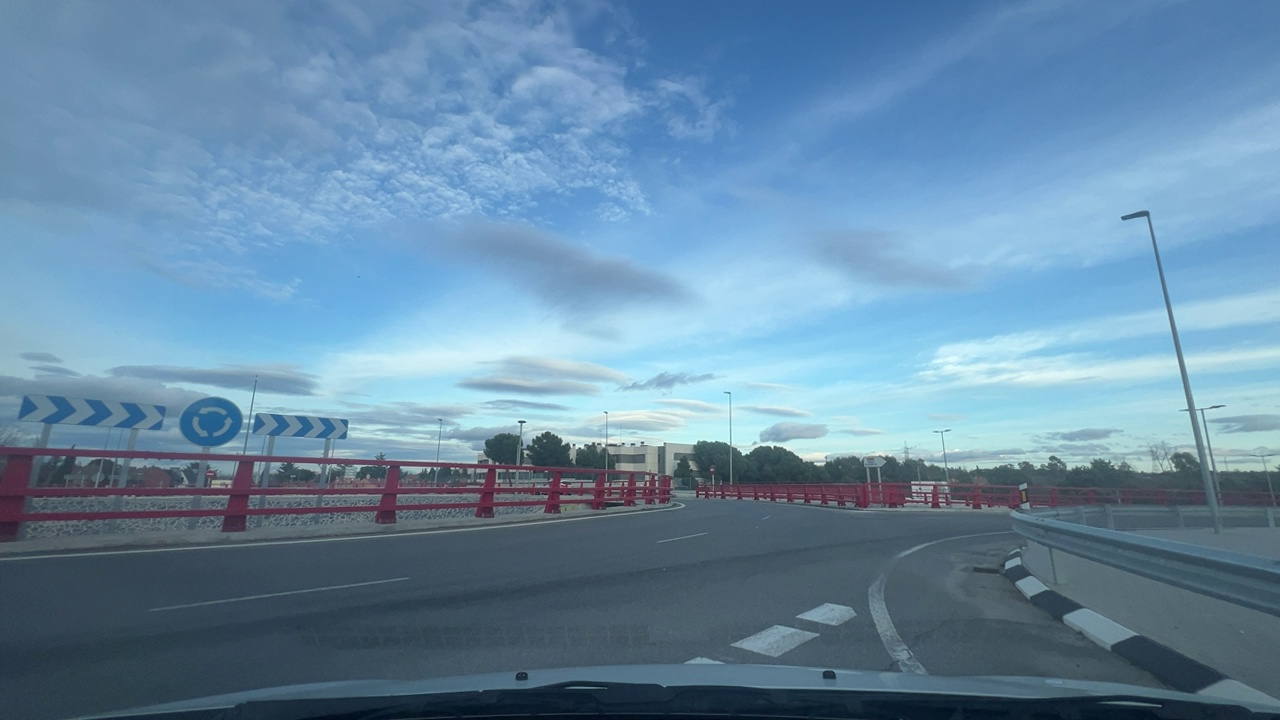
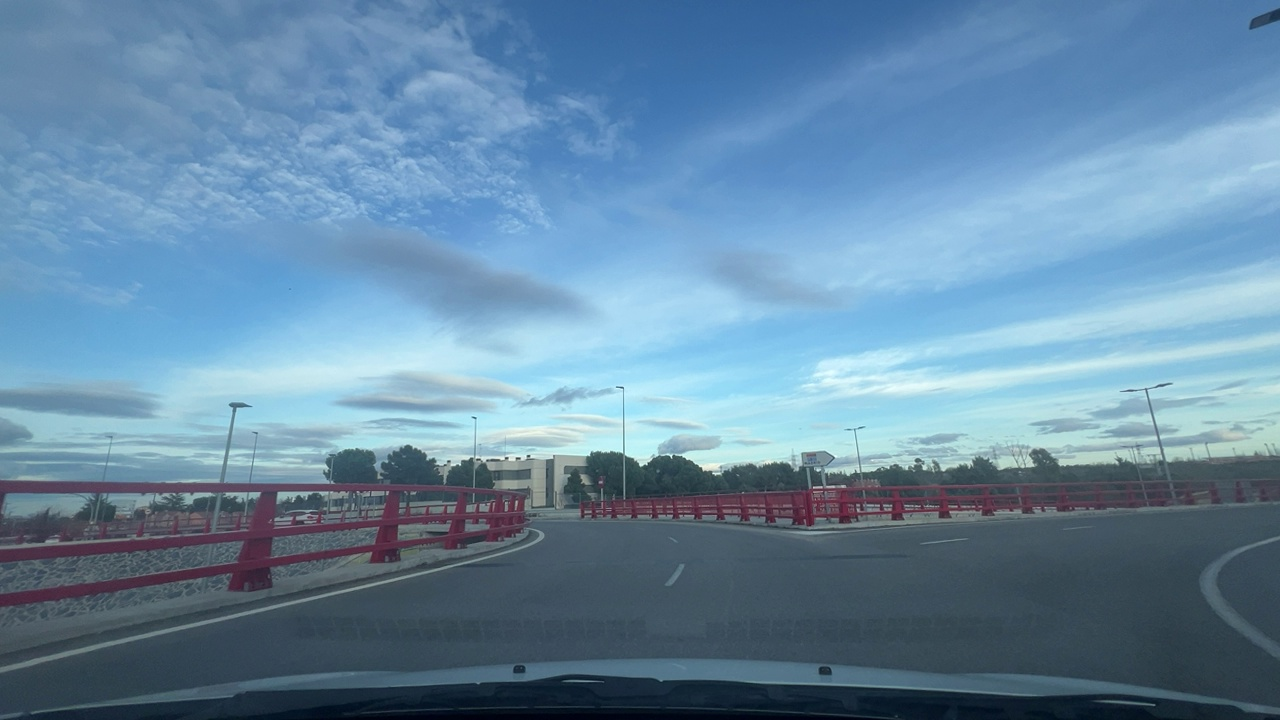
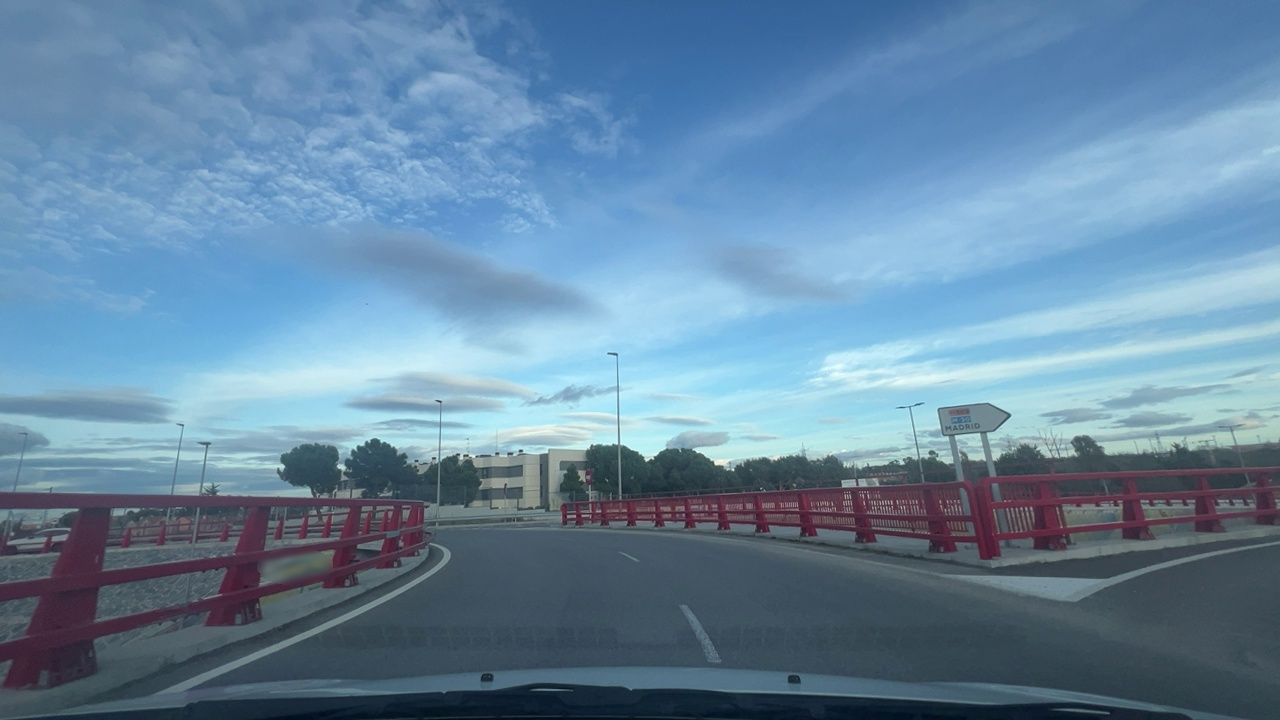
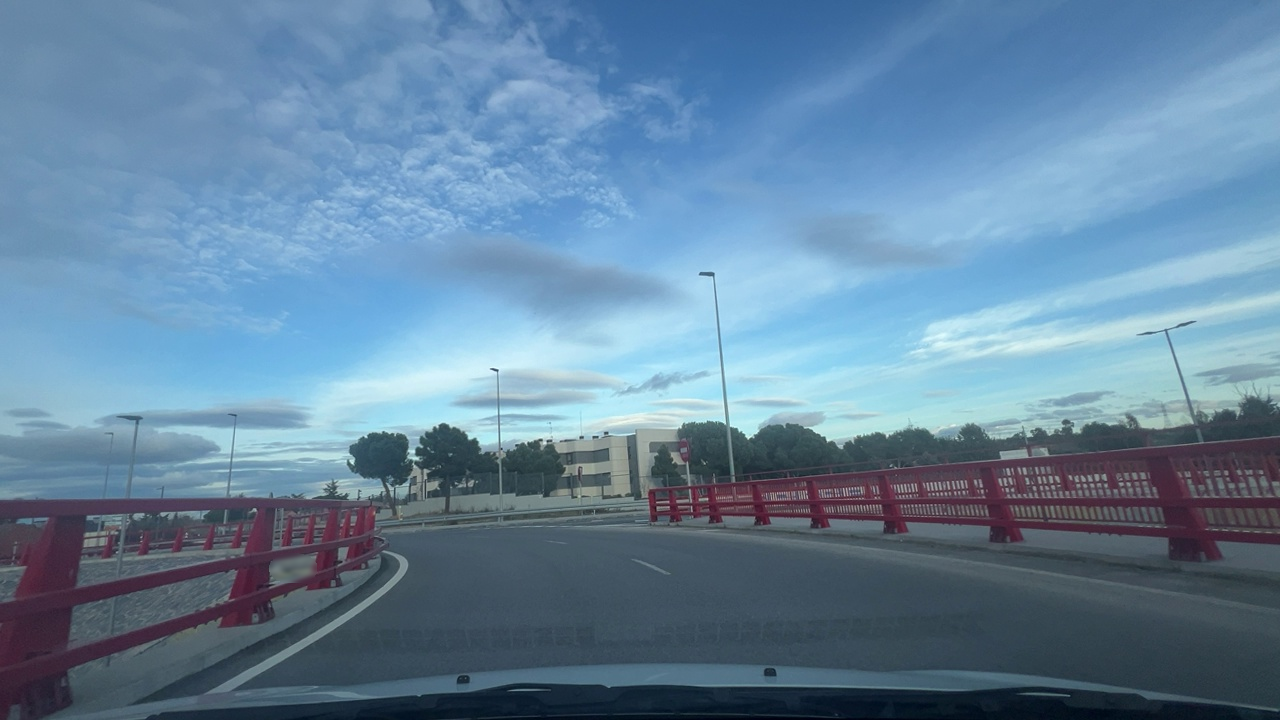
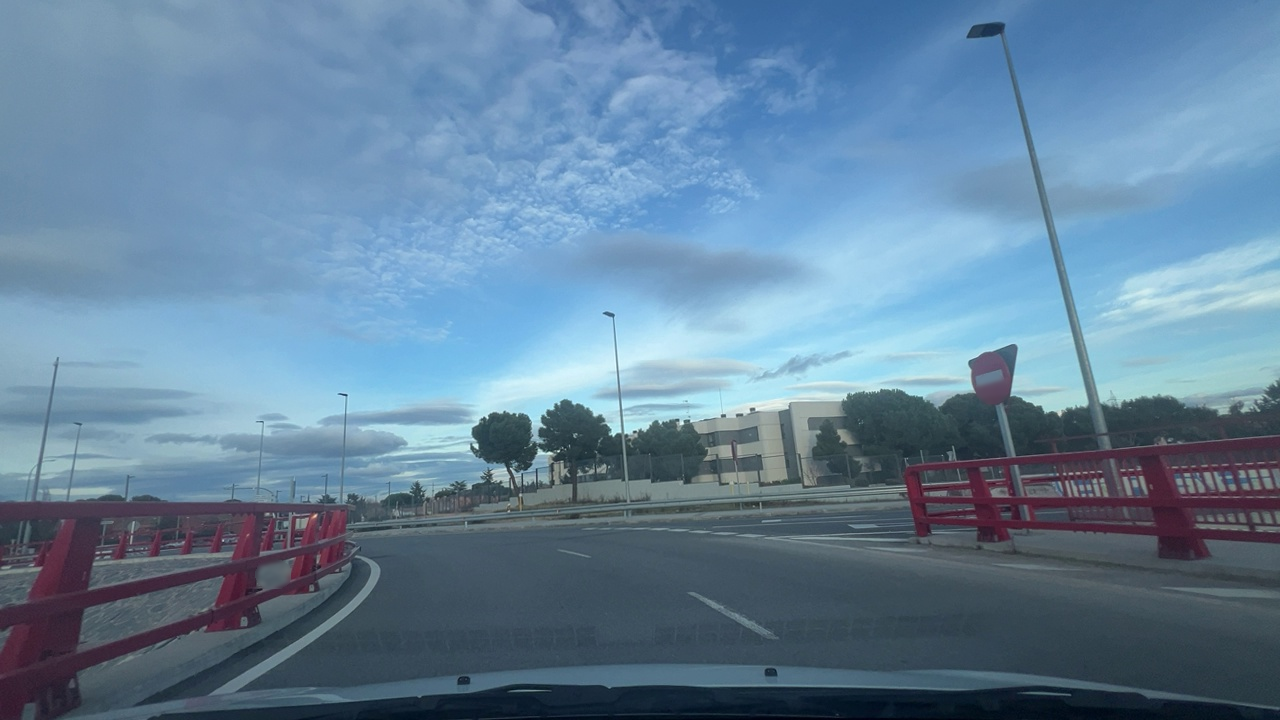
Situation: Roundabout
Question: Is the ego vehicle currently inside a roundabout?
Answer: Yes
Reasoning: The ego vehicle is traveling within a circular roadway surrounding a central island.

Situation: Roundabout
Question: Is a roundabout visible ahead in the ego direction?
Answer: Yes
Reasoning: A circular intersection sign and central island are visible ahead.

Situation: Roundabout
Question: Is the ego vehicle stationary while another vehicle crosses its path within the roundabout?
Answer: No
Reasoning: The ego vehicle is currently inside and moving in the roundabout